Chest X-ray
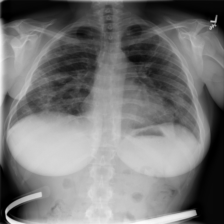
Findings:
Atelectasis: negative
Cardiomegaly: negative
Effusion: negative
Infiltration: positive
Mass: positive
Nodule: negative
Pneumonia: negative
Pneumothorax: negative
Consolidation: negative
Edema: negative
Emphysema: negative
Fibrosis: negative
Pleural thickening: negative
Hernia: negative